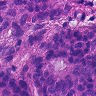
Metastatic tissue present: yes